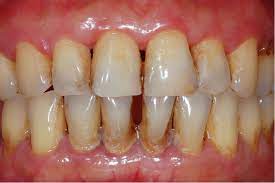
Condition: Tooth Discoloration